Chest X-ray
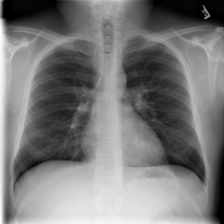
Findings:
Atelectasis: negative
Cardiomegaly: negative
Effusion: negative
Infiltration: negative
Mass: negative
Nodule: negative
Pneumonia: negative
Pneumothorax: negative
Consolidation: negative
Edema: negative
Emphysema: negative
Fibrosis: negative
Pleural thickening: negative
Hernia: negative